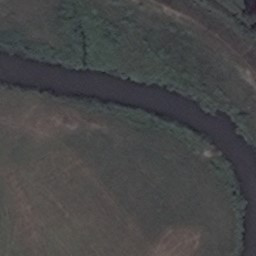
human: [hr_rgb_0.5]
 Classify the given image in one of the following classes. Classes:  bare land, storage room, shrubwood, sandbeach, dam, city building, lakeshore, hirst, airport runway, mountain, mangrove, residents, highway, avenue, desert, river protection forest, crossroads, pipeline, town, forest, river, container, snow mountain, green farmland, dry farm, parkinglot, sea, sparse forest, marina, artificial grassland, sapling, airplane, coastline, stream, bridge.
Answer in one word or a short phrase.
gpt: river